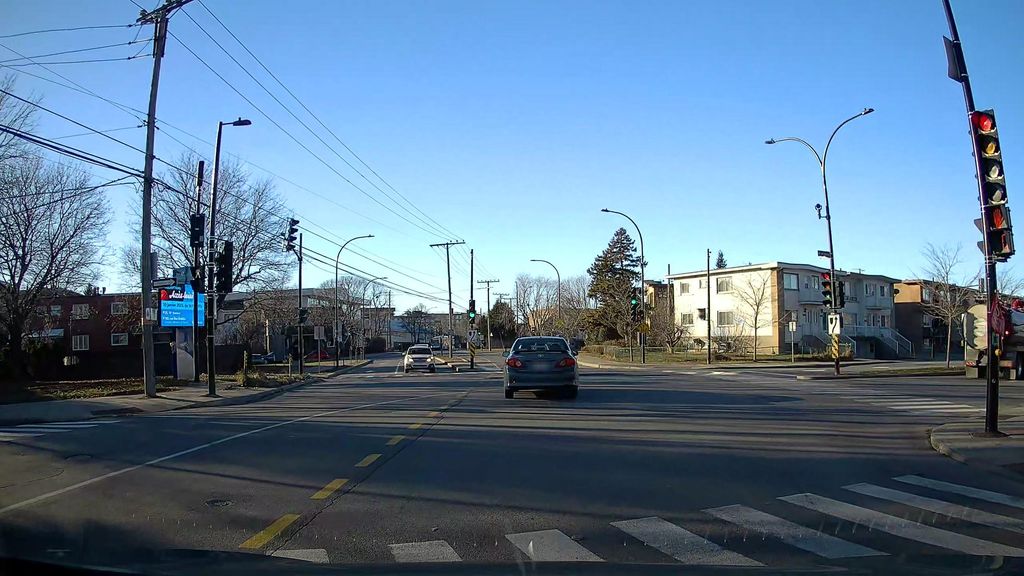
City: montreal